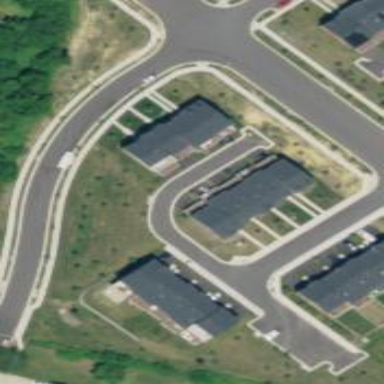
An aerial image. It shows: Alleyway designated as service road.